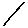
Label: line